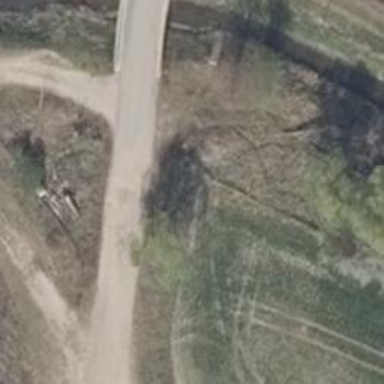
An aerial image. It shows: Unclassified road.